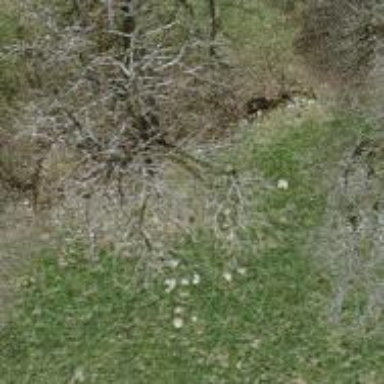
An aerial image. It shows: Row of trees in natural setting.